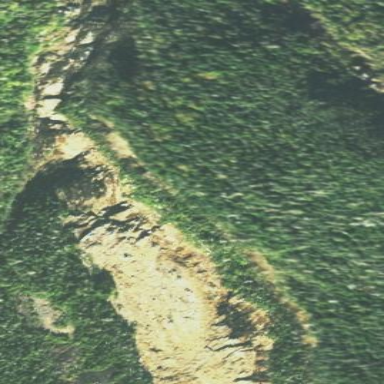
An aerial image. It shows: Natural scree.